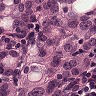
Metastatic tissue present: yes